Field crop: maize
Growth stage: 2
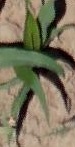
Species: maize